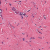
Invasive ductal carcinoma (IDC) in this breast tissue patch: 0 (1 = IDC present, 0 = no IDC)